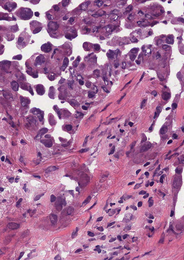
Tumor epithelial tissue: yes
Tumor-associated stroma tissue: yes
Normal tissue: no